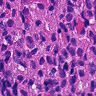
Metastatic tissue present: yes